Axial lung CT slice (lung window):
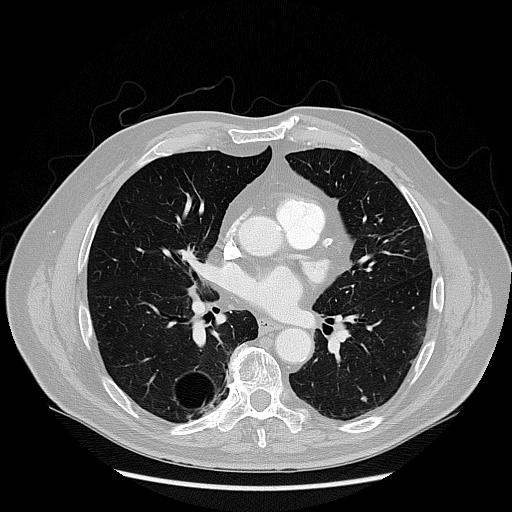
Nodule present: yes
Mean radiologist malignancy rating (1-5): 2.25